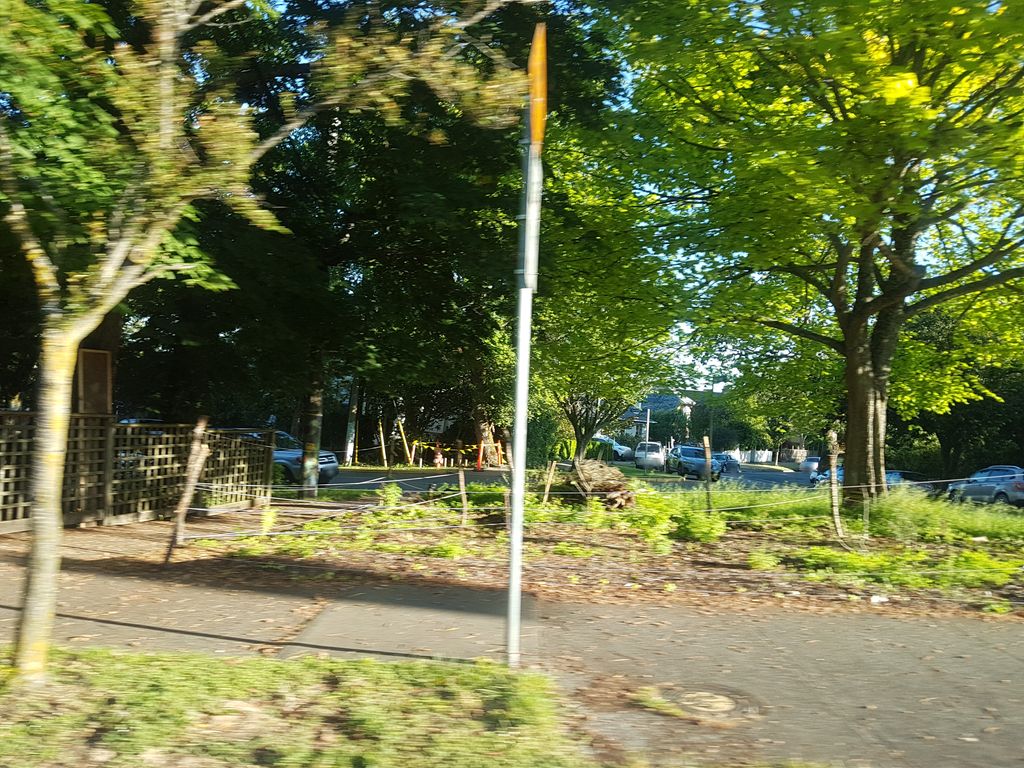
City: victoria